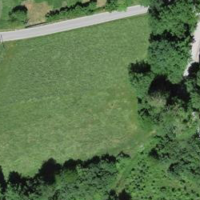
EUNIS habitat code: 41
Species observed at this site:
Symphoricarpos albus